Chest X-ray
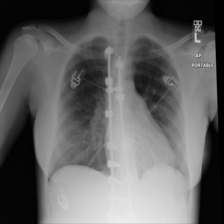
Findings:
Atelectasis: negative
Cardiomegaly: negative
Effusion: negative
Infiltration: negative
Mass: negative
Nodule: negative
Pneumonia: negative
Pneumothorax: negative
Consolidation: negative
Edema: negative
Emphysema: negative
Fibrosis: negative
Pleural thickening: negative
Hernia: negative